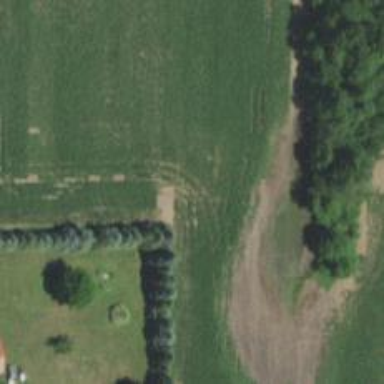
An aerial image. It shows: Barrier denoted by row of trees.